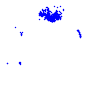
Particle: electron